Question: I'm trying to install jquery-csv library
with visual studio in ubuntu for the first time
the <URL> says that to install package I should run:
'''
npm i jquery-csv
'''
however whenever I tried it npm warns me that it can't find 'package.son':

is this something i'm expected to see in a normal package installation?
if not, please help me with some instructions
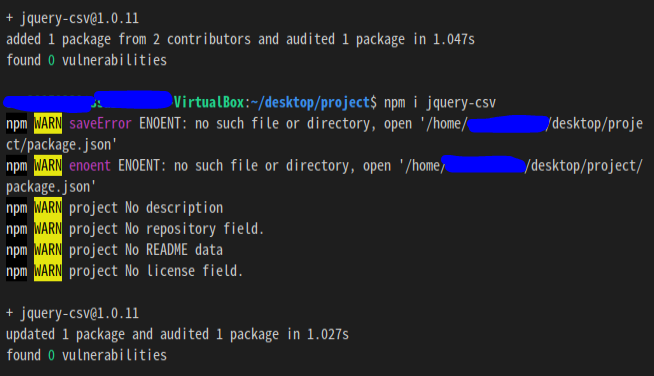
Answer: The error you're getting suggests you aren't using a Node.js project and don't have a 'package.json' file.
If this is an existing browser-based project and you want to add the library, you can download 'jquery.csv.min.js' from here: <URL> reference in your HTML file as shown on the readme:
'''
<script src="jquery.csv.min.js"></script>
'''
If you're working on a new Node.js project, the first step is to run 'npm init', see <URL>